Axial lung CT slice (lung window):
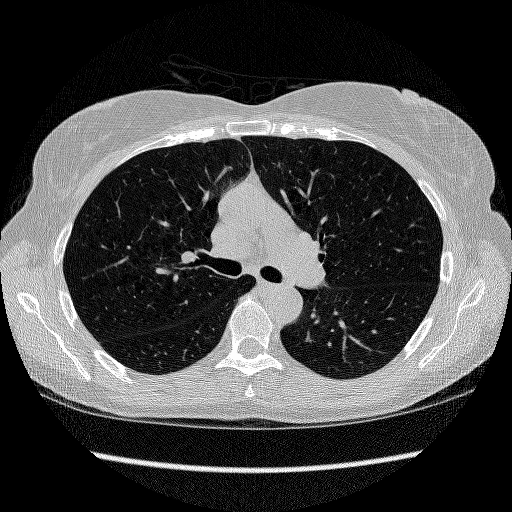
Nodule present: no